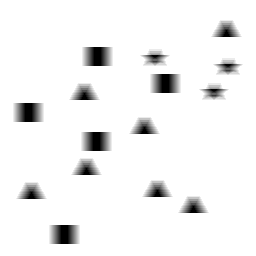
Squares: 5
Triangles: 7
Stars: 3
Total shapes: 15